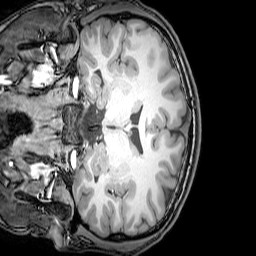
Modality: T1w
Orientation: coronal
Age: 21
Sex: male
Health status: healthy
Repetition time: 0.081 s
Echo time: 0.037 s